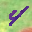
Label: 4